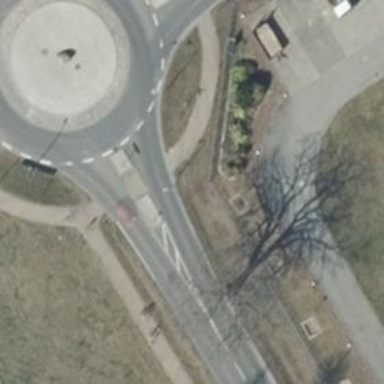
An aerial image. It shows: Tertiary road with asphalt surface. There is cycle track on the right side.